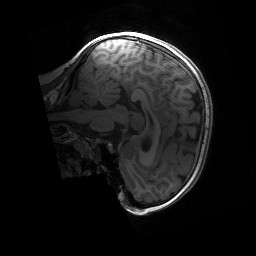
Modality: T1w
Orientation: sagittal
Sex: female
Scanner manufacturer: siemens
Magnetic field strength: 3 T
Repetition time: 1.9 s
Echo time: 0.00243 s